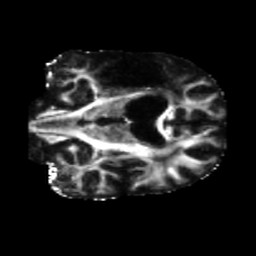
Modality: FA
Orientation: coronal
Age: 55
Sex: male
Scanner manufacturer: siemens
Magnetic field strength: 3 T
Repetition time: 5.47 s
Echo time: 0.0854 s